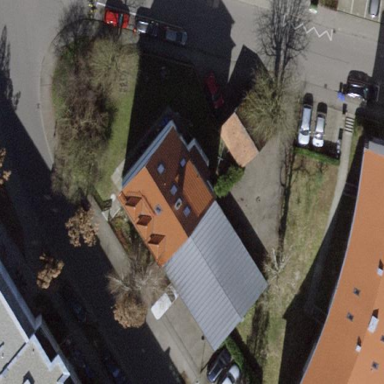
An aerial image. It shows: Group of garages.